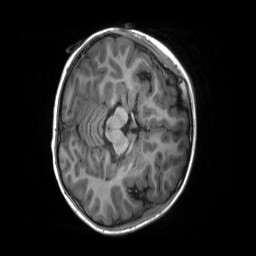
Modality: T1w
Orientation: axial
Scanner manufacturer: siemens
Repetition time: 2.3 s
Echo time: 0.00229 s